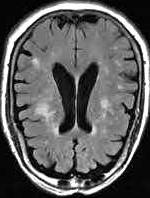
Label: notumor